Question: Is there any way to get excel application status bar text?

Any answer would be appreciated.
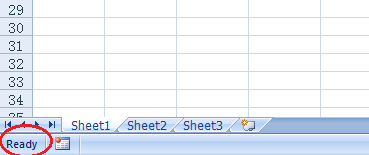
Answer: I'm definitly not sure but you can try like this;
<URL> property.
> Returns or sets the text in the status bar.This property returns False if Microsoft Excel has control of the
status bar. To restore the default status bar text, set the property
to False; this works even if the status bar is hidden.